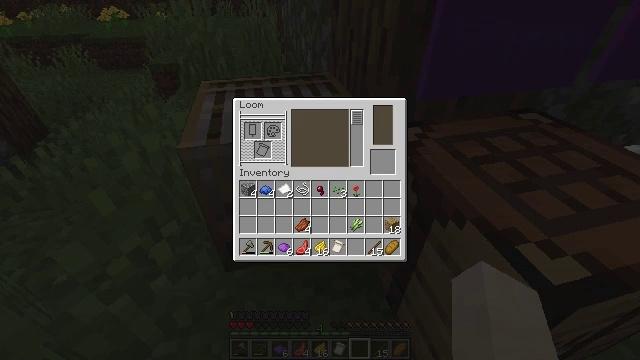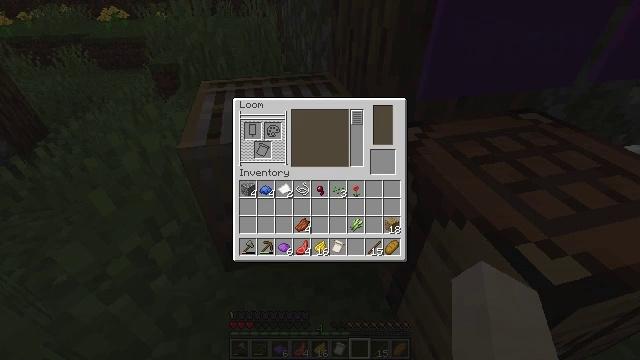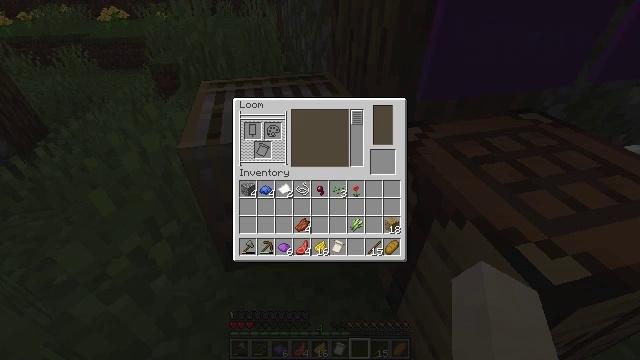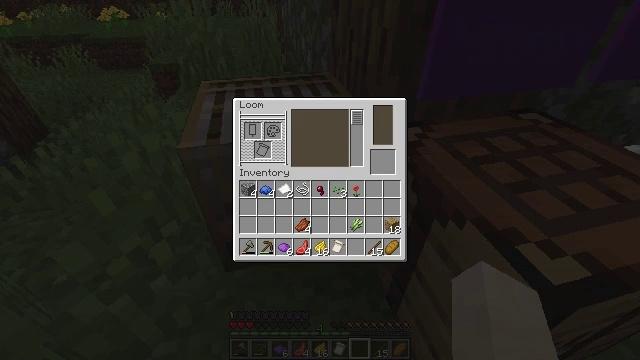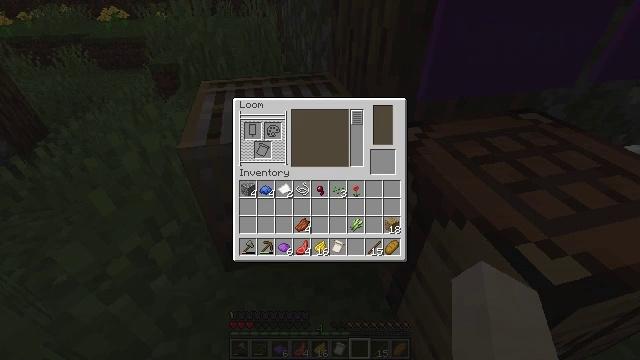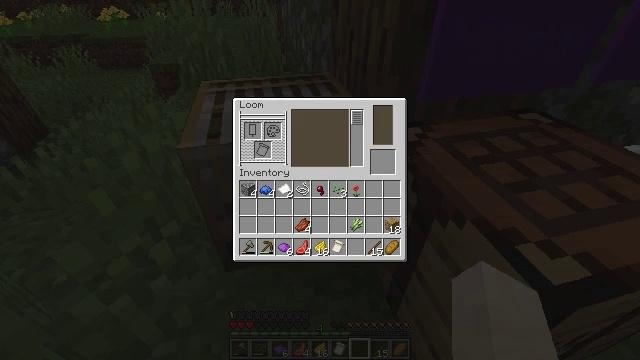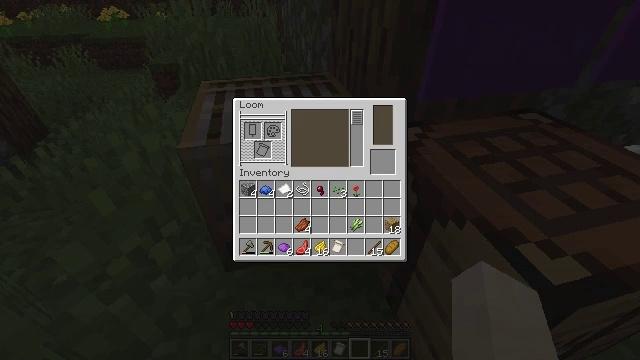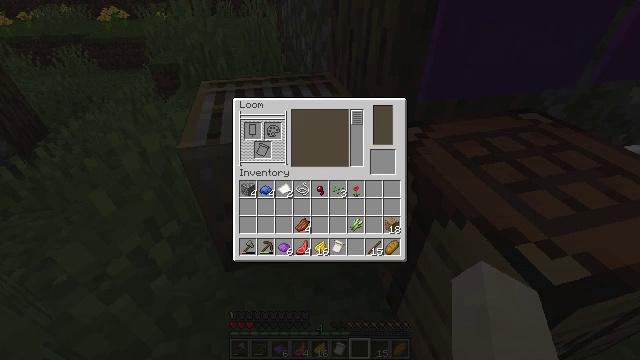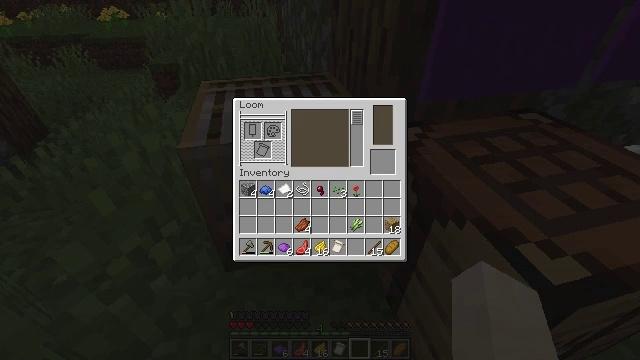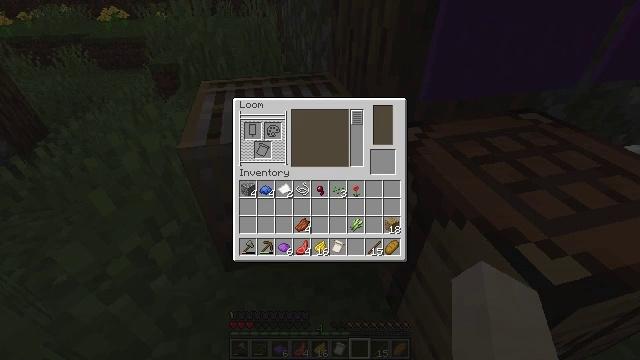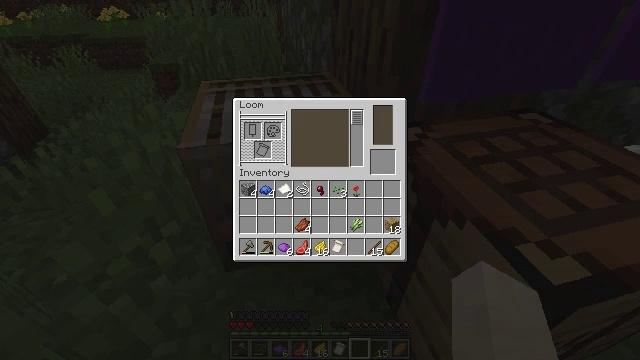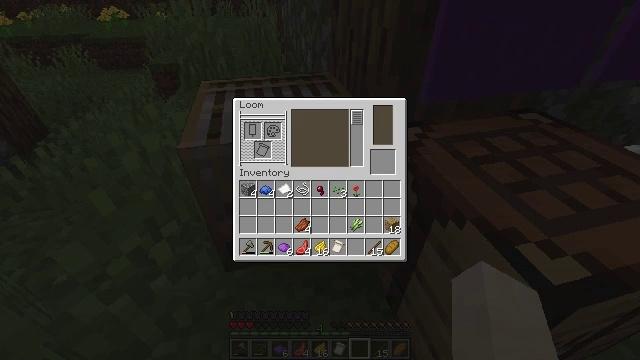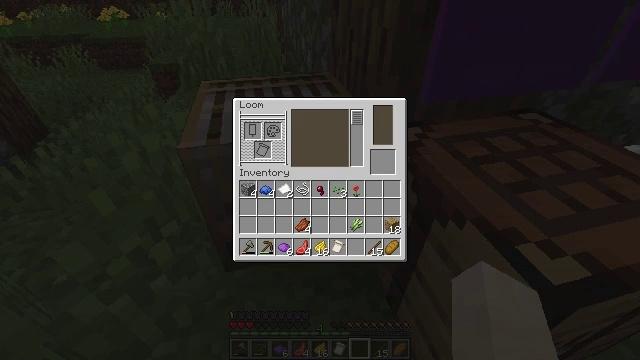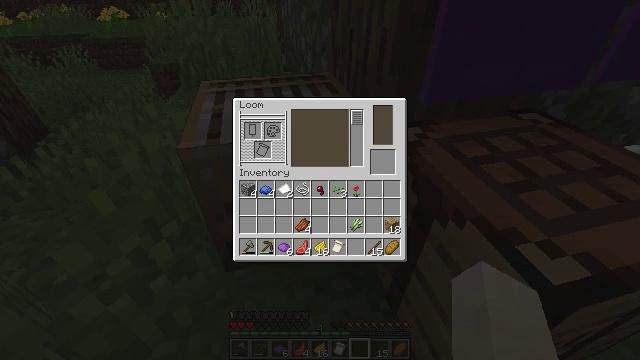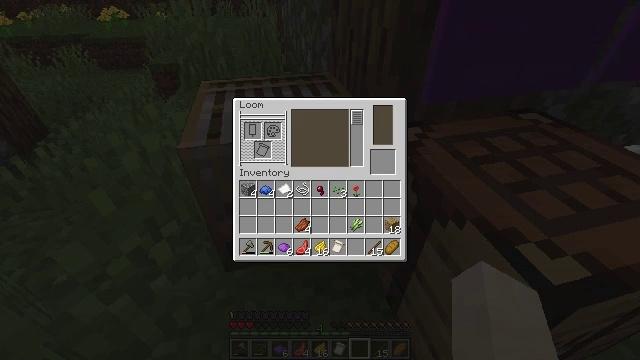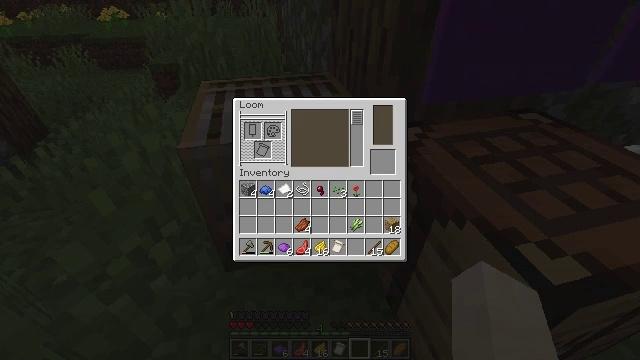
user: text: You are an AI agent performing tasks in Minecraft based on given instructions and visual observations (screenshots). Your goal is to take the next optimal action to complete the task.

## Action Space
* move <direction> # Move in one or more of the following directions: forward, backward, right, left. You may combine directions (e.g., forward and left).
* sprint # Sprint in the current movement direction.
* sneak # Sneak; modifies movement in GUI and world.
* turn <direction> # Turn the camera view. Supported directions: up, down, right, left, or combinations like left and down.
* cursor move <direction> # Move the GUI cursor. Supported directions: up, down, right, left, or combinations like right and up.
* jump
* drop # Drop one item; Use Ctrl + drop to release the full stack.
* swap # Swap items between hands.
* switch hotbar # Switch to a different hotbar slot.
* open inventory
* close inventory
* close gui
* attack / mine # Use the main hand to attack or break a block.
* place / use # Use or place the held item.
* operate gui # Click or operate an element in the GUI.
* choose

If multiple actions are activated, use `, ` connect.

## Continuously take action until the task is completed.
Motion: motion action
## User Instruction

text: Collect the red tulip for decoration.
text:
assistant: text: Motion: no_op
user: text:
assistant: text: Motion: no_op
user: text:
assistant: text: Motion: no_op
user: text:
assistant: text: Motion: no_op
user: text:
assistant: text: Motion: no_op
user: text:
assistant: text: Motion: no_op
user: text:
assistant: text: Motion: no_op
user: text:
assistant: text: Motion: no_op
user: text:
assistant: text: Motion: no_op
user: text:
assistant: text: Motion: no_op
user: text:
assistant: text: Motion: no_op
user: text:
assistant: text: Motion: no_op
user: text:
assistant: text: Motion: no_op
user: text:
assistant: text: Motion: no_op
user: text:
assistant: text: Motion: no_op
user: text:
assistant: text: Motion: no_op
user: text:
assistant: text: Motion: no_op
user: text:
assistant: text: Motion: no_op
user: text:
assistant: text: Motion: no_op
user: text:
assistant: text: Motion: no_op
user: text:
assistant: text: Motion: no_op
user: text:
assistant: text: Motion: no_op
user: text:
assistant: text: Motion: no_op
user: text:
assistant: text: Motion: no_op
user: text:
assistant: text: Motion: no_op
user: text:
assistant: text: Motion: no_op
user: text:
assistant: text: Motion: no_op
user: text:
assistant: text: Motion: no_op
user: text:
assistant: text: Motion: no_op
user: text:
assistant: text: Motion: no_op